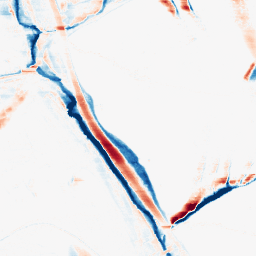
Category: morphological
Decomposition family: morphological_rect
Decomposition parameters: operation: average
width: 20
height: 3
Upsampling method: edge_directed
Upsampling parameters: scale: 2
Upsampling scale: 2